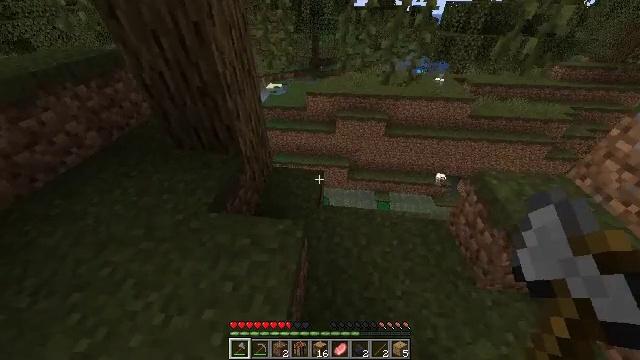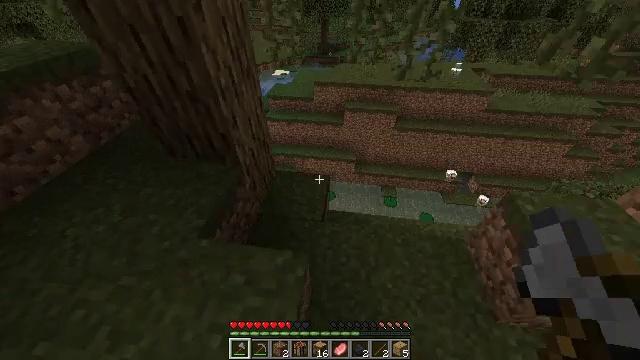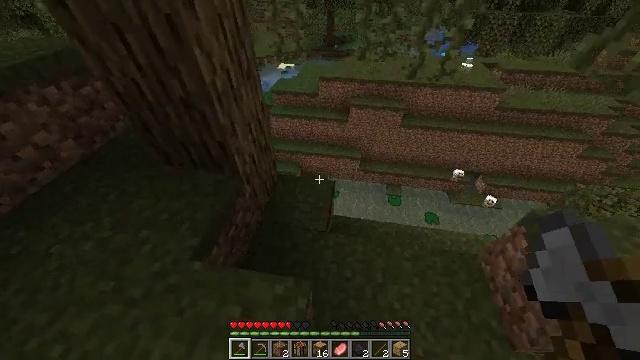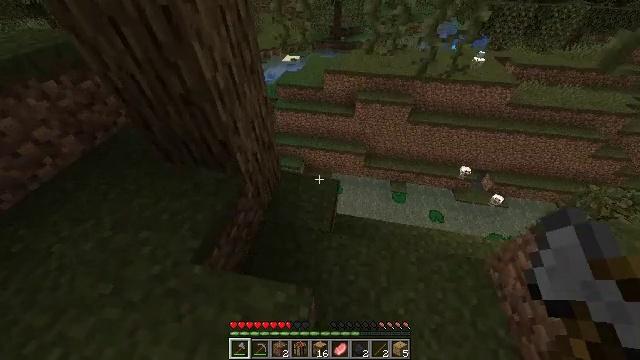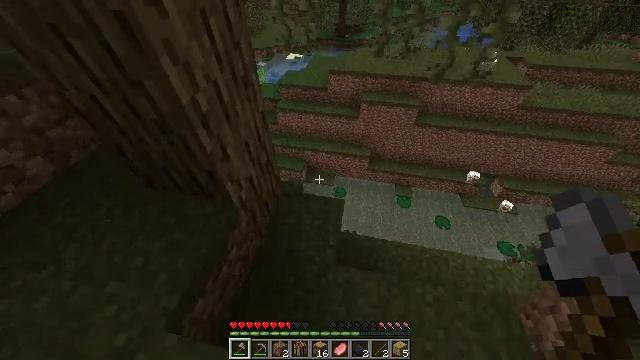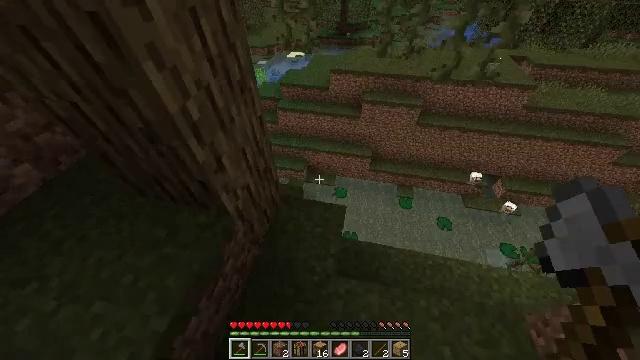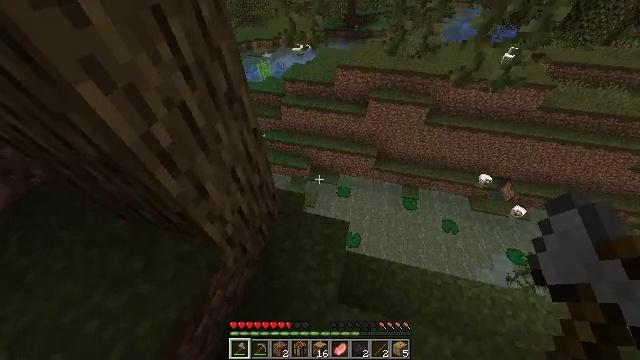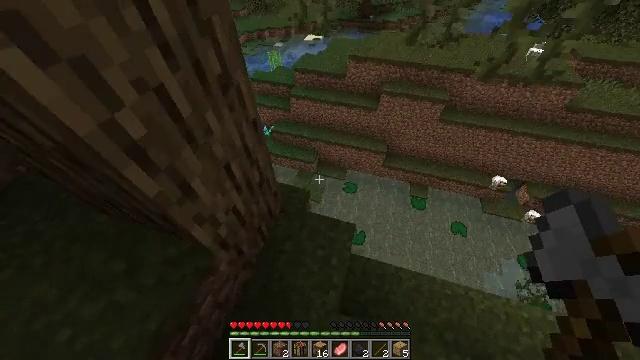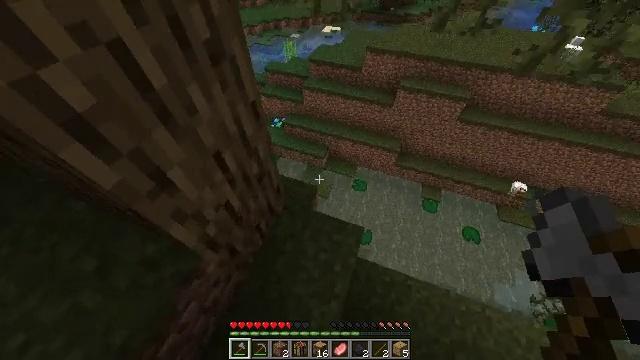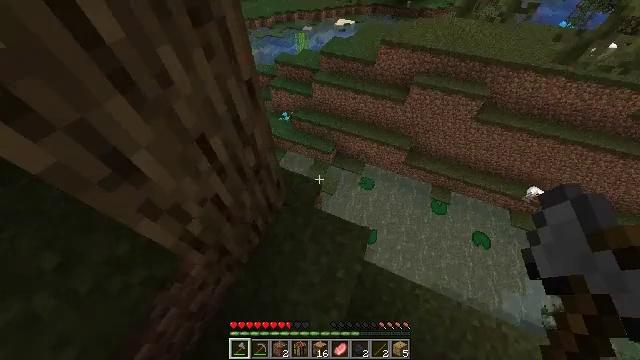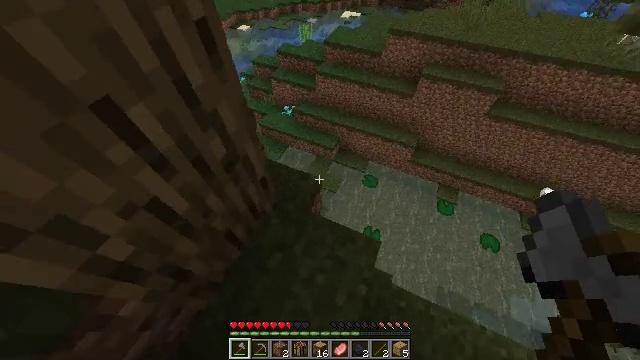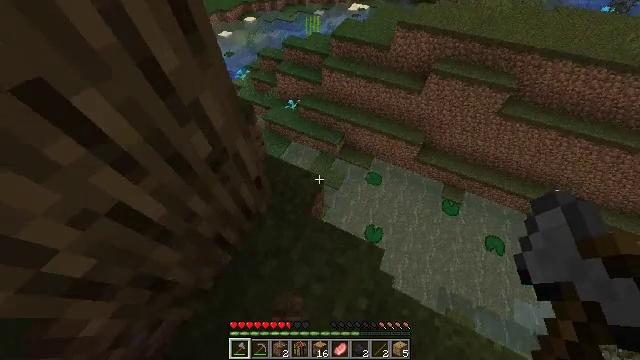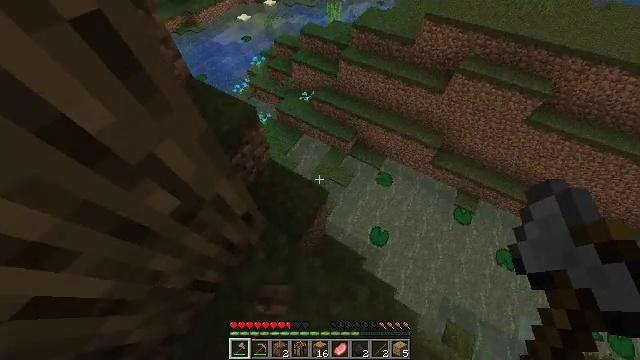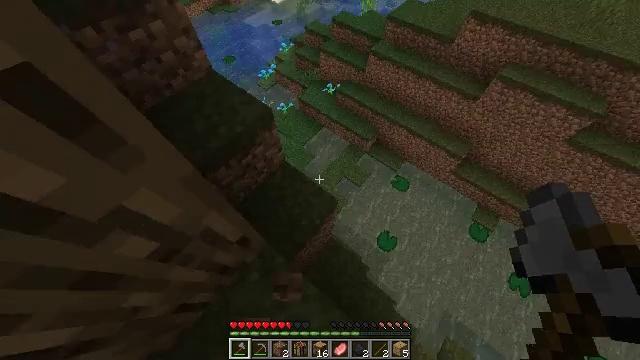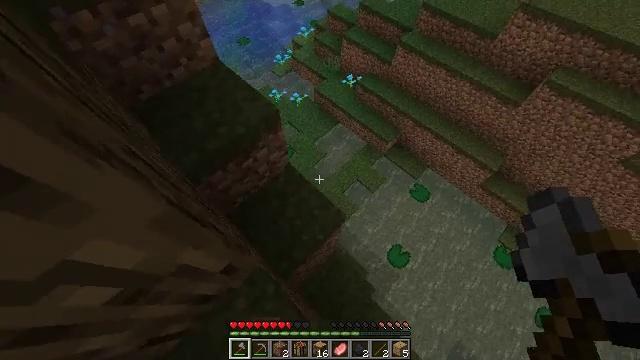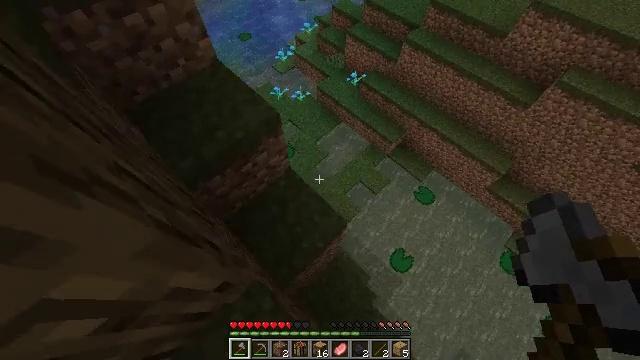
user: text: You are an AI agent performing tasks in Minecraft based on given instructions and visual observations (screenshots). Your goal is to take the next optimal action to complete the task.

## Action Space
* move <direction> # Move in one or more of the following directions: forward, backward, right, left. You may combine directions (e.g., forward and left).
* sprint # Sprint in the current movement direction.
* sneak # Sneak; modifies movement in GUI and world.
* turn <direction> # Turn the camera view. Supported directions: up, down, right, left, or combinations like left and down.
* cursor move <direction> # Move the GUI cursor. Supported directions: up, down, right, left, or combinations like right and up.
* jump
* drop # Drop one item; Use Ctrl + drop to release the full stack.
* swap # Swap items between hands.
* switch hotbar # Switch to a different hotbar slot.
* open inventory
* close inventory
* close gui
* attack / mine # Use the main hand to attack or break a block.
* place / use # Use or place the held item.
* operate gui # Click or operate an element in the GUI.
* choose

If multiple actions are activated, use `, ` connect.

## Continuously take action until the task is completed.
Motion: motion action
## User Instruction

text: Collect a lily pad from a pond.
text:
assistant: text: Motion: move forward, sprint, turn left and down
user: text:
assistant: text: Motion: move forward, sprint, turn left and down
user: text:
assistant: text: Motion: move forward, sprint, turn left and down
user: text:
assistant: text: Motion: move forward, sprint, turn left
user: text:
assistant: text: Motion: move forward, sprint
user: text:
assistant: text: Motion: move forward, sprint, turn left and down
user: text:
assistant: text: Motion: move forward, sprint, turn left and down
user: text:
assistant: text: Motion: move forward, sprint, turn left and down
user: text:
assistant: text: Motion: move forward, sprint, turn left and down
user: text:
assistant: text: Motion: move forward, turn left
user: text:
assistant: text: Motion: move forward, turn left and down
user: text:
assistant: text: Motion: move forward, turn left and down
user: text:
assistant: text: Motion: turn left and down
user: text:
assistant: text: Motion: turn left
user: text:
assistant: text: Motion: move forward
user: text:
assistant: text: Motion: move forward
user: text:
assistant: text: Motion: move forward
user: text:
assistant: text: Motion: move forward
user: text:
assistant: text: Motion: move forward
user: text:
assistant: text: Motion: move forward
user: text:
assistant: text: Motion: move forward
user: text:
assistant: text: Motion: move forward, sprint, turn right
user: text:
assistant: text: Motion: move forward, sprint, turn right and down
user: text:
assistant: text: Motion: move forward, sprint, turn right and up, jump
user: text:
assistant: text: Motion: move forward, sprint, turn left and up, jump
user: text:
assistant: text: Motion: move forward, sprint, turn left and up, jump
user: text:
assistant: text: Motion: move forward, sprint, turn left, jump
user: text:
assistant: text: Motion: move forward, sprint, turn left, jump
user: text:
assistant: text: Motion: move forward, sprint, turn left, jump
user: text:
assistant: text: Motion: move forward, sprint, turn left, jump